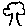
Label: tree